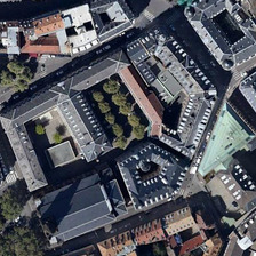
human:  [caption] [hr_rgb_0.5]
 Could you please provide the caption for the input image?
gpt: In one of the blocks there is a church with white and black roof.

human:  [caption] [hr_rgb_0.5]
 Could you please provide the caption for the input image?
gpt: There is a church with a black and white roof.

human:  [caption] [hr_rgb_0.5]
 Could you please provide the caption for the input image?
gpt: In one block there is a church with a black and white roof.

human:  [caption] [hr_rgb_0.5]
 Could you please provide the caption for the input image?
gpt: One of the blocks is a church with black and white roofs.

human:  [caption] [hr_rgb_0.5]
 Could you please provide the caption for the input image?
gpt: the f shape church near a street is next to a dark cyan buildings .